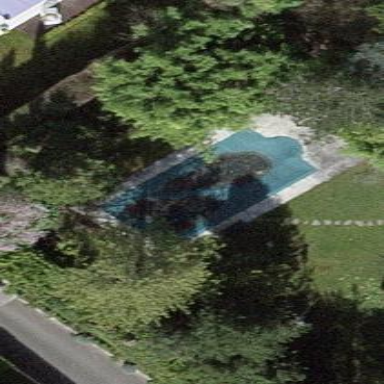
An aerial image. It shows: Swimming pool located in leisure land.